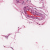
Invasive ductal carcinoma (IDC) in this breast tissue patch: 0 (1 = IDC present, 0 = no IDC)